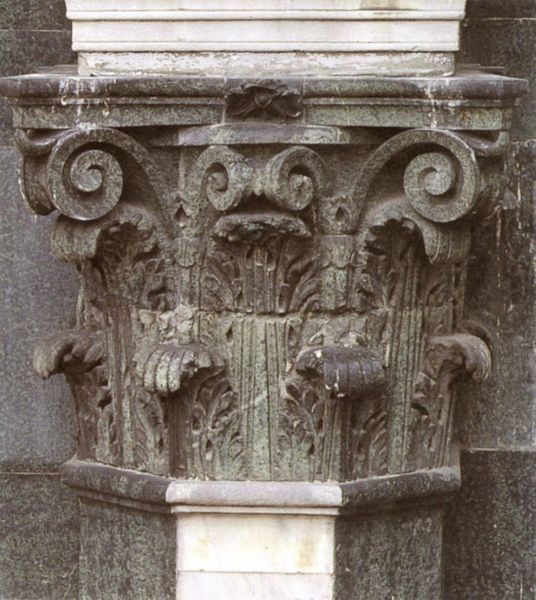
Titel: Baptisterium (Florenz)
Standort: Florenz, Baptisterium (EU - I - Toskana)
Schlagwörter: blätter, dunkel, schatten, weiß, ausschnitt, braun, grau, hell, licht, marmor, paris, säule, blüte, gebäude, haus, ornament, alt, architektur, sockel, stein, kirche, pflanzen, frontal, skulptur, pilaster, detail, verzierung, granit, foto, fotografie, eckig, moos, schwarzweiss, rom, kapitell, ecken, sims, gesims, voluten, sandstein, grünlich, volute, schnecken, korinthisch, weisss, kanten, spiralen, rillen, oktogonal, kapitel, bildhauer, bauwerk, abakus, akanthus, korintisch, romanisch, gehauen, palmetten, fotgrafie, abschluss, zweireihig, söller, blattkränze, krointisch, vogelkot, teilweise gesäubert